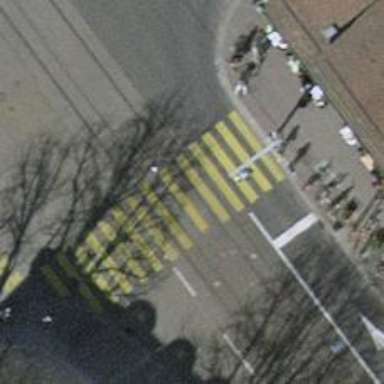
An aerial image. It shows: Tram crossing on the railway.